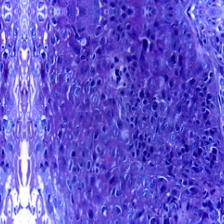
Diagnosis: OSCC